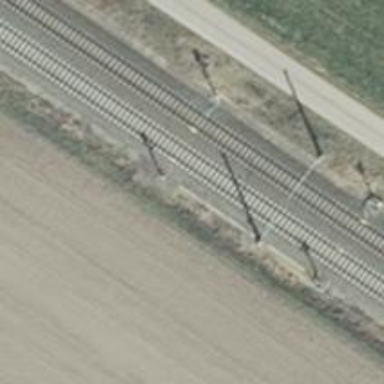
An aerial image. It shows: Signal light at railway crossing.